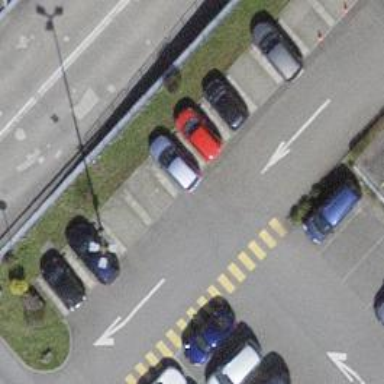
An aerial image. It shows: Road serving as parking aisle.